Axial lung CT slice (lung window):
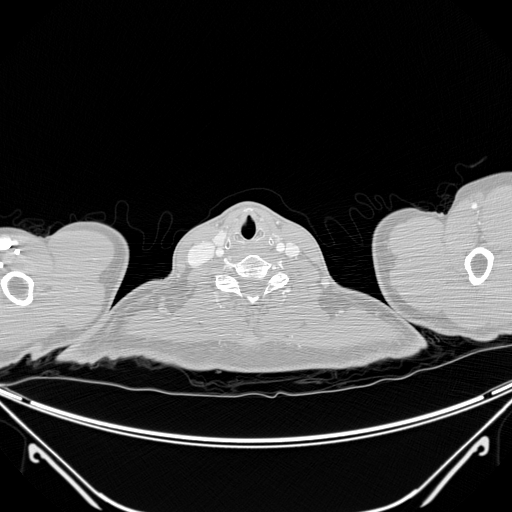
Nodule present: no